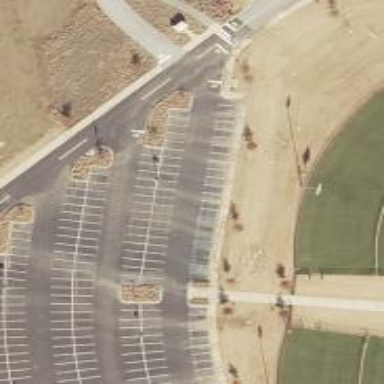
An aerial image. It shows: Parking space.